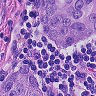
Metastatic tissue present: yes